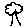
Label: tree